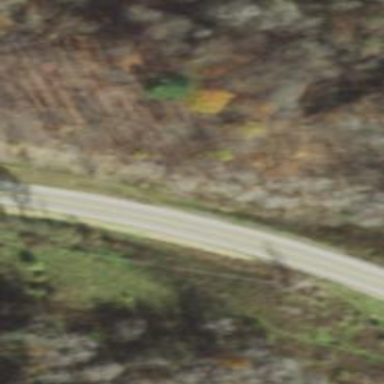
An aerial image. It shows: Primary highway.